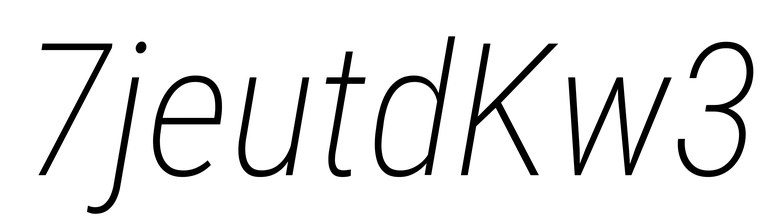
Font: Roboto-Italic_Condensed_ExtraLight_Italic